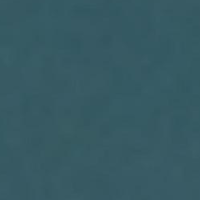
EUNIS habitat code: 14
Species observed at this site:
Podiceps cristatus